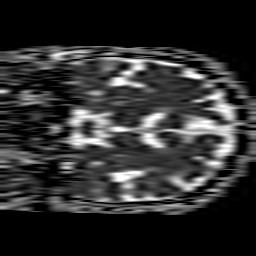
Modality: ADC
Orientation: coronal
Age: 75
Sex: female
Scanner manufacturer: philips
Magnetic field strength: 1.5 T
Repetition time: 3.505 s
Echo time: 0.09255 s